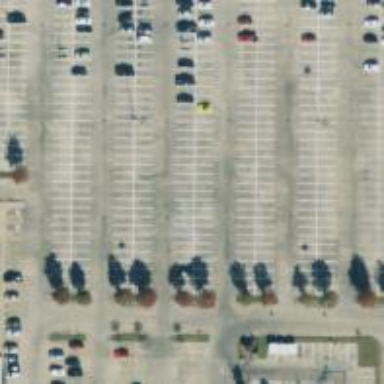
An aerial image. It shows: Parking space.